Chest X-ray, PA view. Patient: 58 years old, sex F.
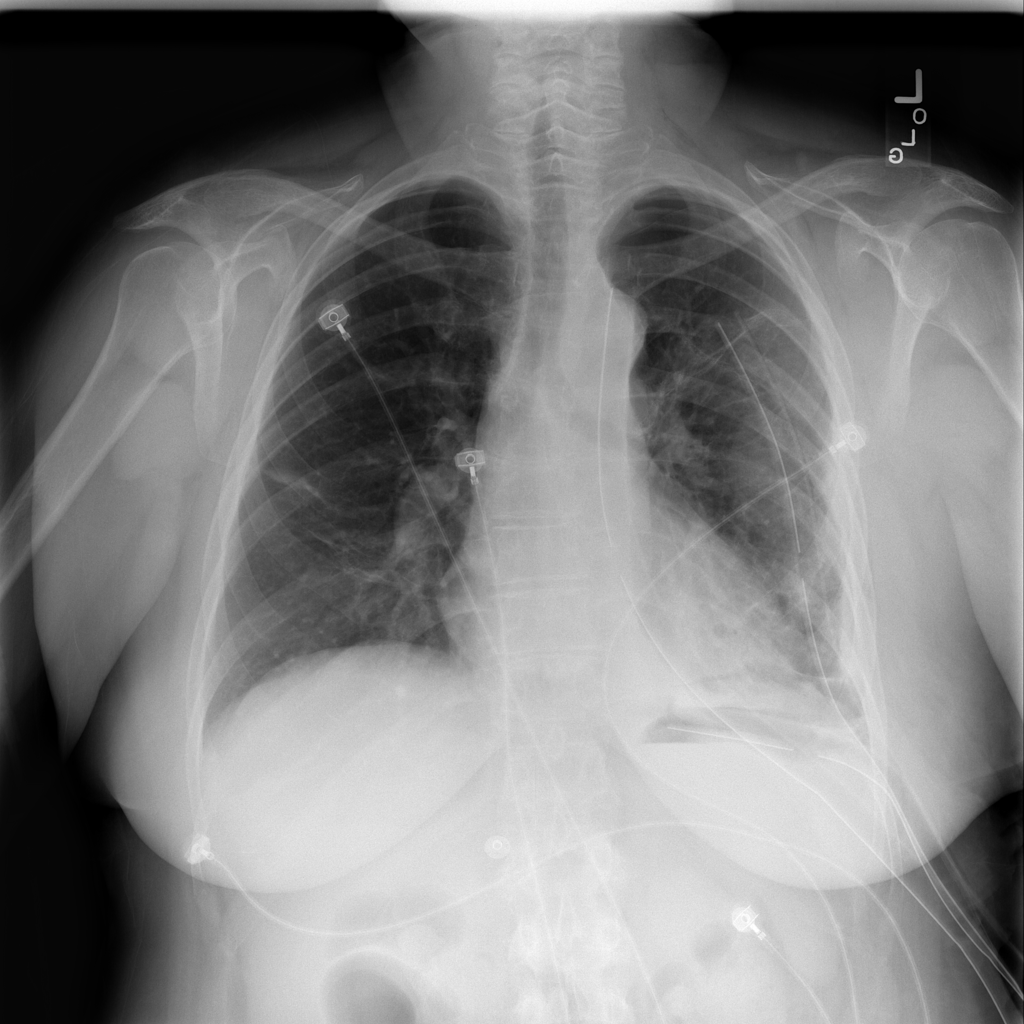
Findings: Pneumothorax